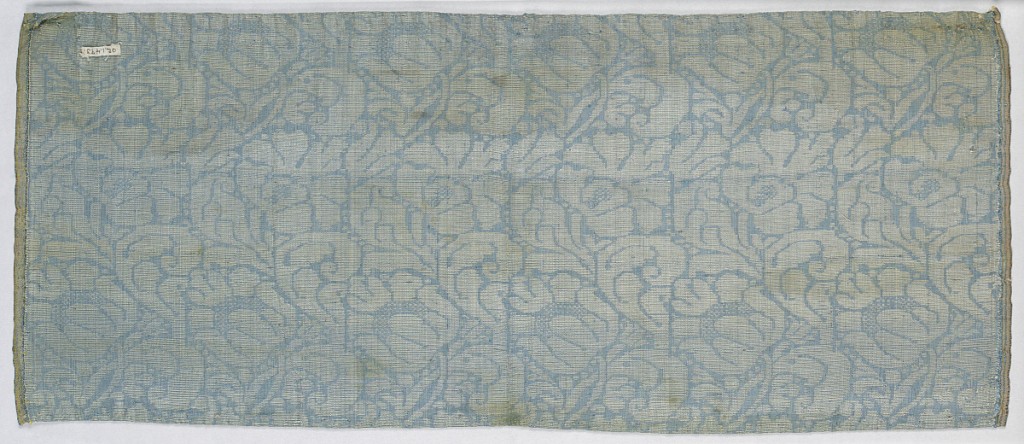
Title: Fragment
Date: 17th century
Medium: silk, metallic Technique: plain weave and
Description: Selvage to selvage width with design of flowers facing in alternate directions in blue and silver.